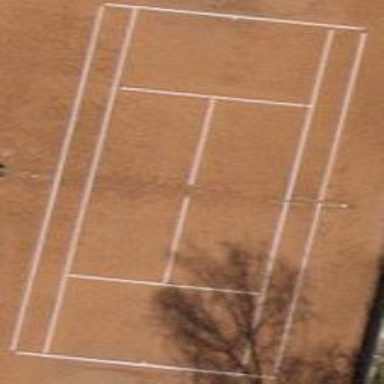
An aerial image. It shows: Tennis pitch with clay surface for leisure sports.